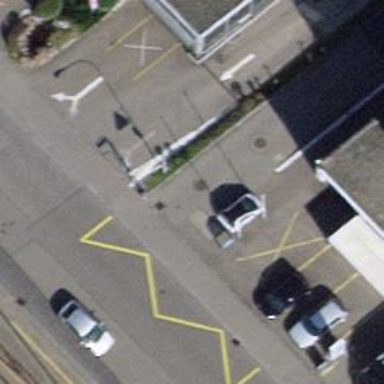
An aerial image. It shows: Bus stop with platform for public transport.